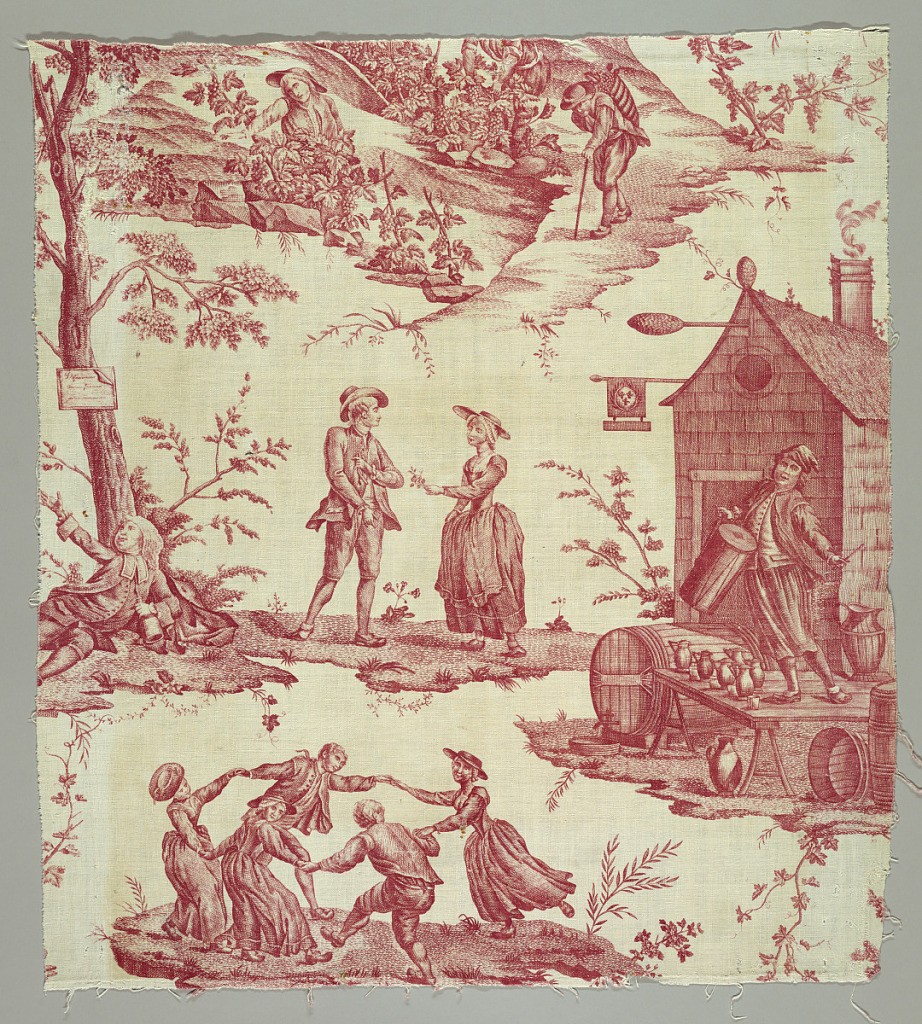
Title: Les Vendanges
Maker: Jean-Baptiste Huet, French, 1745 – 1811
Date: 1785
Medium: cotton Technique: printed by engraved copper plate on plain weave
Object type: Textile
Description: Panel of cotton printed in red showing a design of women harvesting grapes; country folk dancing and courting; a man on the ground holding a bottle and a man beating a drum in front of an inn, with vessels of wine around him.